Question: If I add a 'vbNewLine', 'vbCr' or 'vbLf' in a cell, and when I convert sheet to a PDF file, either using 'WorkSheet.SaveAs PdfFile, 17', 'Worksheet.ExportAsFixedFormat', or manually use or they turn into a little rectangle symbol.

How do I avoid this?
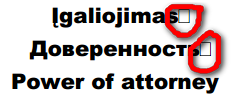
Answer: Does this hapens when you trying to add newline as 'vbCrLf' ? Then try use only 'vbLf'